Interaction volume radius: 5 \u00c5
Interaction volume height: 15 \u00c5
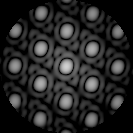
Disorder parameter: 0.008846